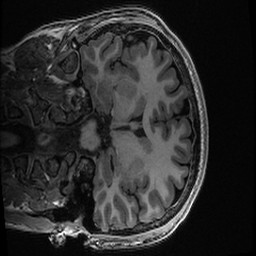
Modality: T1w
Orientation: coronal